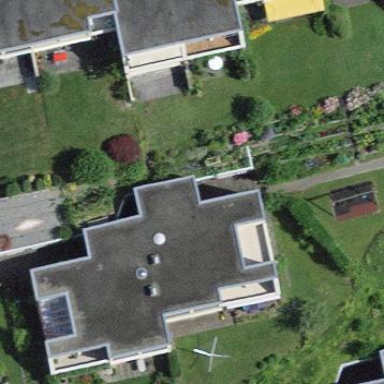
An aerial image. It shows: Terrace building.